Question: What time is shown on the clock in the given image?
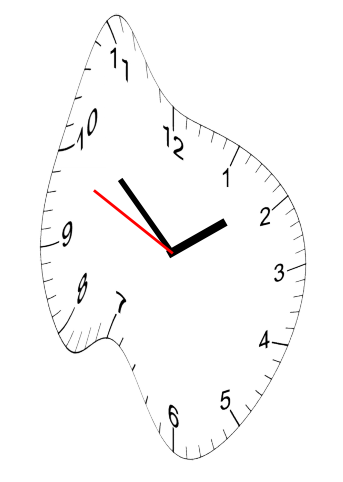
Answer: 01:51:49